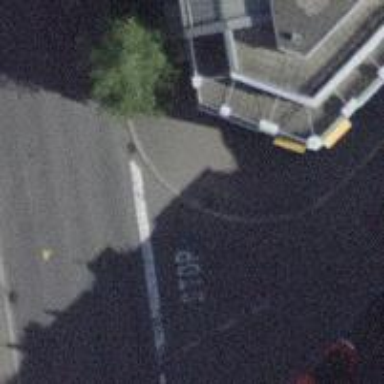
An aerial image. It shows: Raised kerb.